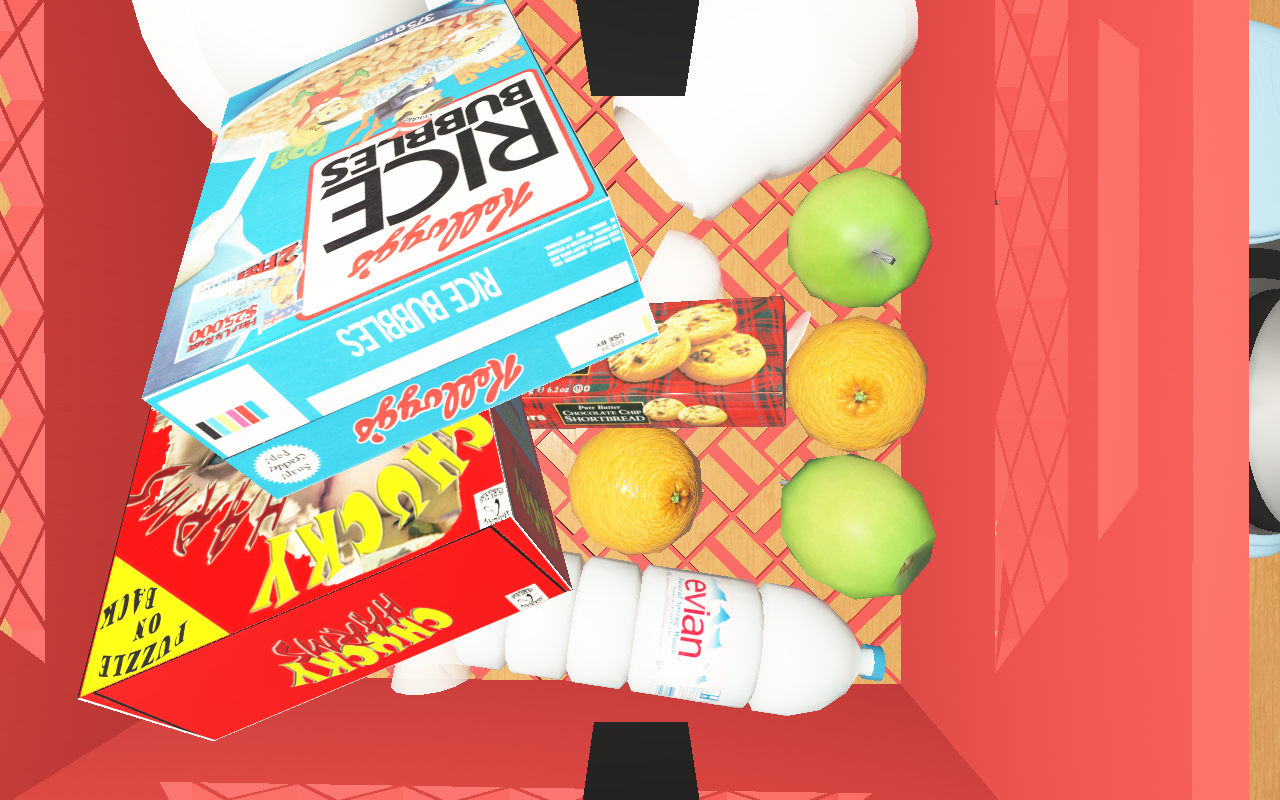
Objects in the scene:
apple
apple
orange
spoon
plate
wineglass
jam jar
cereal box
cereal box